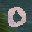
Label: 0